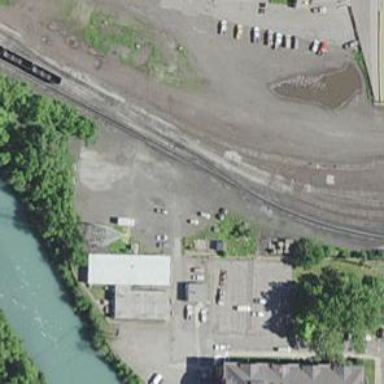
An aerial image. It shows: Railway spur service.